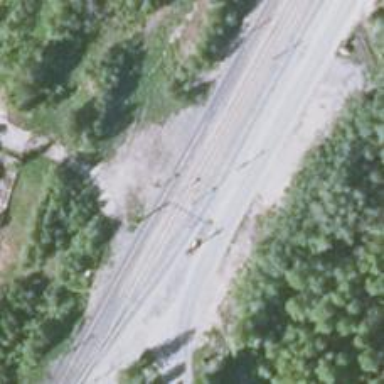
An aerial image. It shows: Electrified rail siding with contact line.